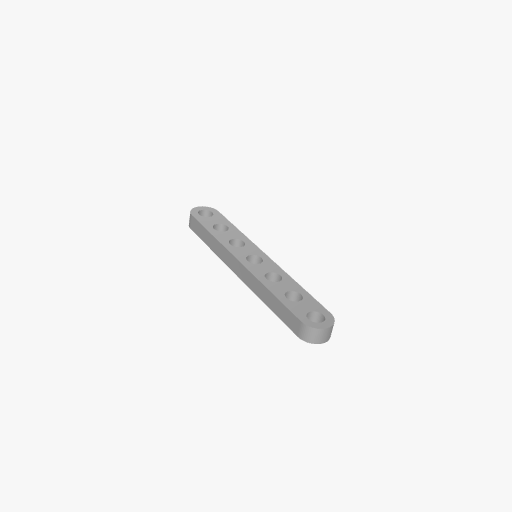
Part: FlatBeam7H